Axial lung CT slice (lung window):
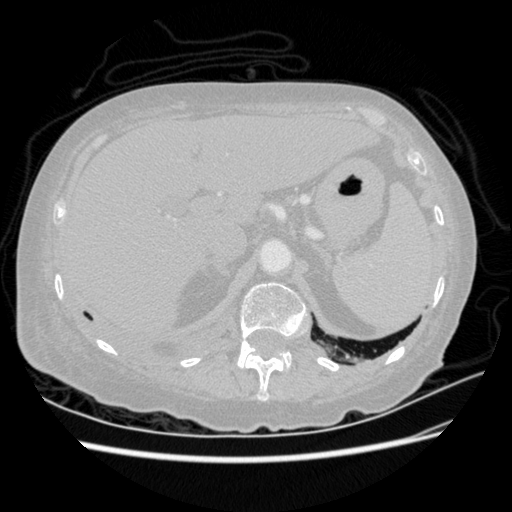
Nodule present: no